Question: I m making desktop app in java swing for dentist. In my app my image is 16 bit tiff gray-scale image.I draw image on JPanel. I want to add or put moveable textarea on myImage. So doctore can write on image and save it.So when doctore open that image next time he/she can easily understand image of patients. I give 1 example of image below.

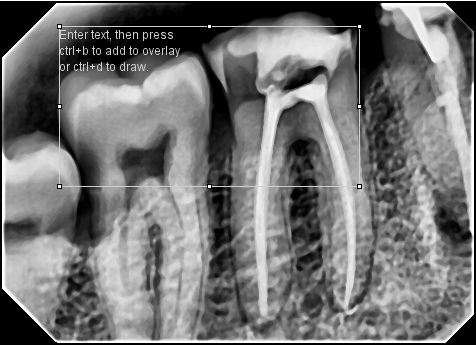
Answer: You have several options:
- Use a transparent text component in a resizable container, illustrated <URL>.
Although the latter are more flexible, I'd tend to favor the component approaches for ease of implementation.